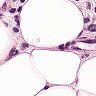
Metastatic tissue present: yes